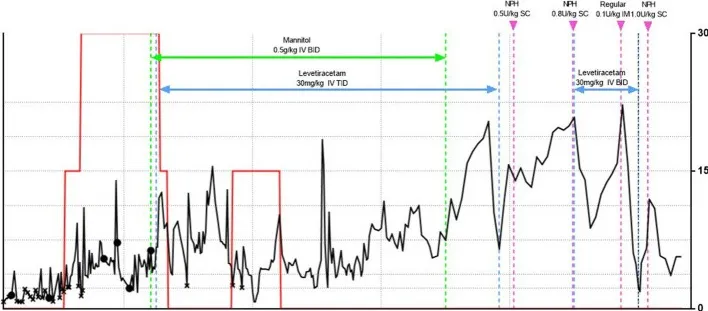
Blood glucose levels over time from first presentation (line graph) and since supply of dextrose, glucagon, anticonvulsants, and mannitol.
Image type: electrography (ekg)